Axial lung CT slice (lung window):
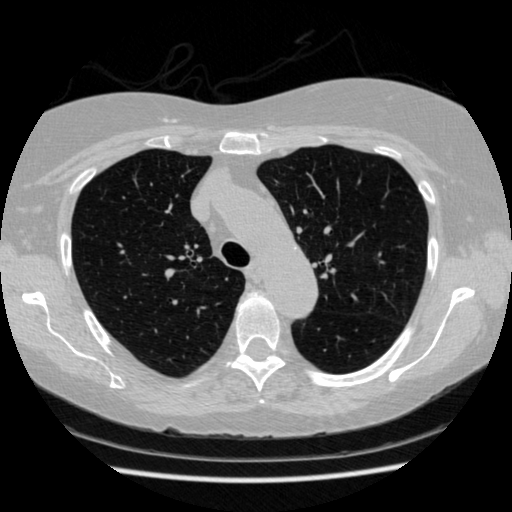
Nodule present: no